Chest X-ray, PA view. Patient: 8 years old, sex F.
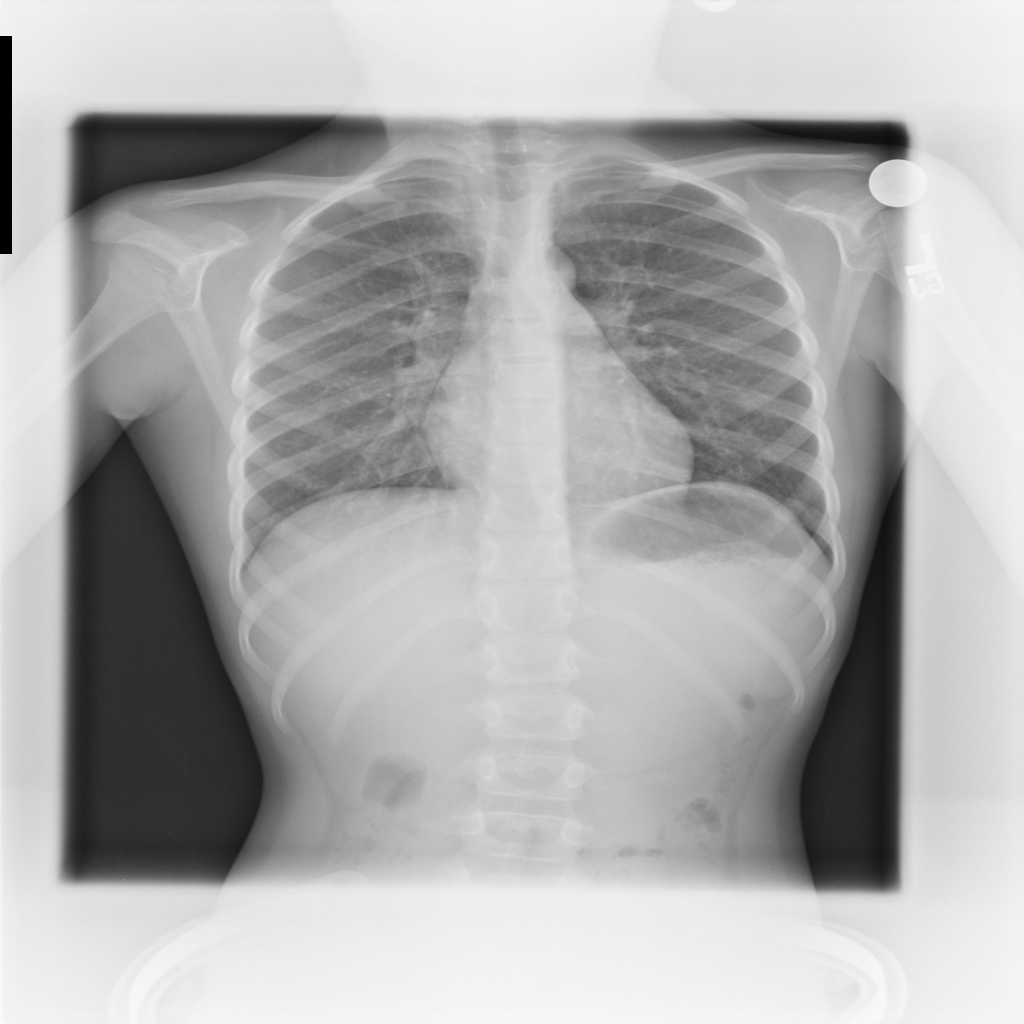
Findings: No Finding